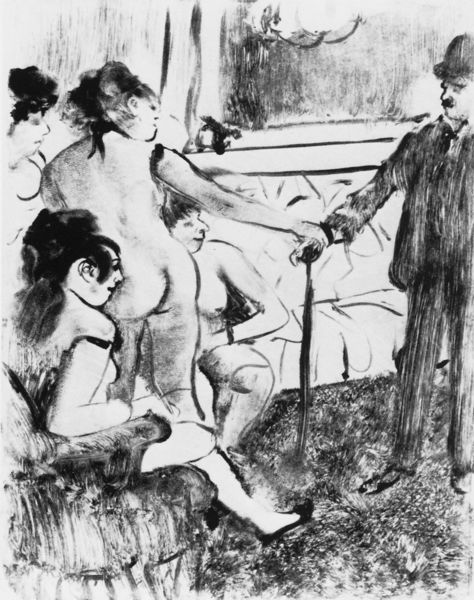
Titel: Der ernste Kunde
Künstler: Edgar Degas
Institution: Ottawa, Musee des Beaux-Arts du Canada
Schlagwörter: akt, hand, mann, nackt, weiß, frauen, impressionismus, brust, degas, fenster, frankreich, frau, frisur, hut, jahrhundertwende, pastell, renoir, rücken, schwarz, skizze, toulouse lautrec, zeichnung, zimmer, schirm, malerei, schleife, teppich, anzug, bart, schnurrbart, arm, bild, spiegel, haare, interieur, sessel, prostituierte, stock, beine, bein, sofa, sitz, gehstock, ziehen, französisch, melone, kohle, lithographie, schwarzweiß, schuh, armband, nackte frau, freie, pilz, kreidezeichnung, bordell, freier, freudenhaus, s/w, zögern, kurtisane, mann im anzug, po, prostituiert, #rücken, bordelll, frankrreich